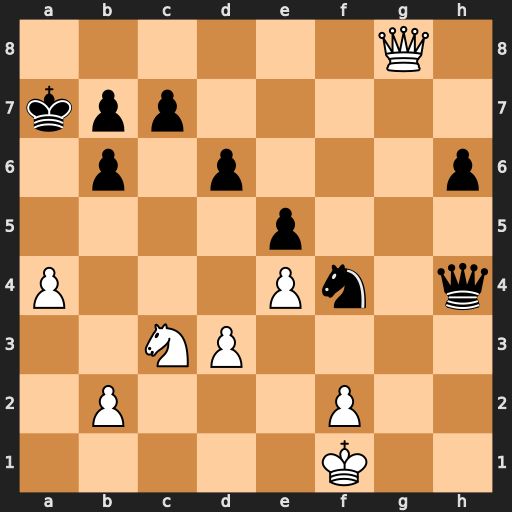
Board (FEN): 6Q1/kpp5/1p1p3p/4p3/P3Pn1q/2NP4/1P3P2/5K2
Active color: w
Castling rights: -
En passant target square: -
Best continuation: Nb5+ Ka6 Qa8#